Question: I want to make the Child Div of a fix width Parent 100% width, like so:

I am aware that there are multiple questions about this, unfortunately none answer the underlining issue of content not displaying properly underneath the child DIV.
I know that with CSS this is partially achievable:
'''
.child-div {
position: absolute;
left: 0;
right: 0;
}
.parent-div {
position: static;
max-width: 900px;
}
'''
I am working within a CMS which means I can't tailor the HTML to open and close the wrapper either which would be the correct solution to this of course. But I know there are people out there that would need to do it this way too for many other reasons.
The other problem is that by using this method, all the content underneath the Child shows up behind the '.child-div', it doesn't sit underneath. I understand that this because by making it absolute it no longer sits in the flow of the content.
I understand why this wont work, but is there a solution using jQuery or Javascript instead?
<URL>
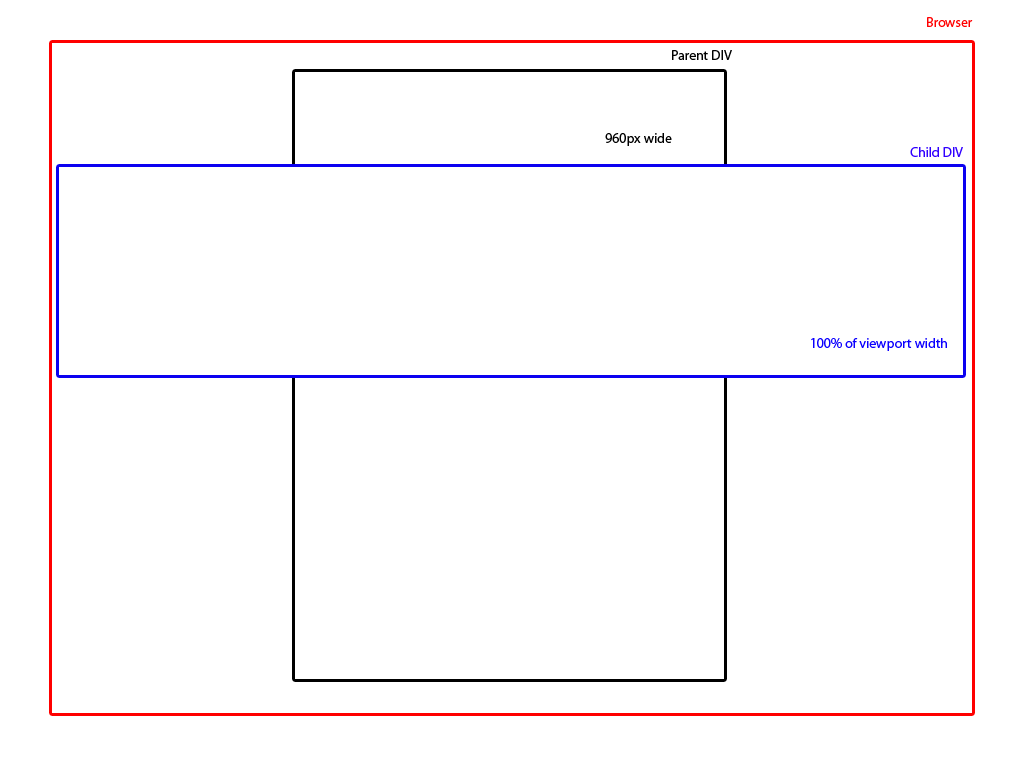
Answer: It is possible to solve this problem with just using CSS and without position absolute (if you don't care about <URL>.
Your CSS should look like this:
'''
.child-div {
left: 0;
right: 0;
border: 1px solid blue;
height: 100px;
}
.parent-div {
position: static;
max-width: 900px;
border: 1px solid black;
height: 300px;
margin: 0 auto;
}
@media (min-width: 900px) {
.child-div {
/* 450px is 900px/2 and 50vw is 50% of the viewport */
margin: 0 calc(450px - 50vw);
}
}
'''
You basically us the power of negative margins and the 'calc()' "function" and since you're not using position absolute, you have all your problems solved.
<URL>